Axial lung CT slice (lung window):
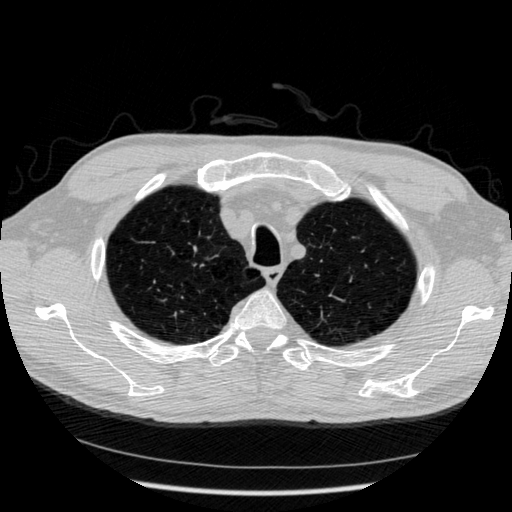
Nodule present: no